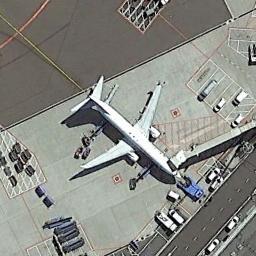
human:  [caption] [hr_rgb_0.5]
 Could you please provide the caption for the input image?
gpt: An airplane was parked  on the airport beside many containers .

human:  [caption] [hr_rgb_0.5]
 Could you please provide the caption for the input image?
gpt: A white plane is parked at the gate .

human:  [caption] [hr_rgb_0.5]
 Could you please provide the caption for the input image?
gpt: A planes parked next to a boarding bridge and some areas with white gird and parking lots beside .

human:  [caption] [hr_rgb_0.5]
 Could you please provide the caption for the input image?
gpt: There is an airplane and many cars around the terminal .

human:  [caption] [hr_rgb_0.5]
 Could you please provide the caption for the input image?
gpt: Many cars are between an airplane and the road .